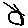
Label: square